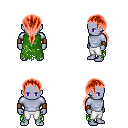
a pixel art fantasy rpg character, male body template, dark elf, purple skin, green tattered cape, white pants, red ponytail hairstyle, leather bracers, four views (front, back, left, right), 2x2 character sprite sheet, small pixel art, hard edges, no anti-aliasing